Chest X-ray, AP view. Patient: 72 years old, sex F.
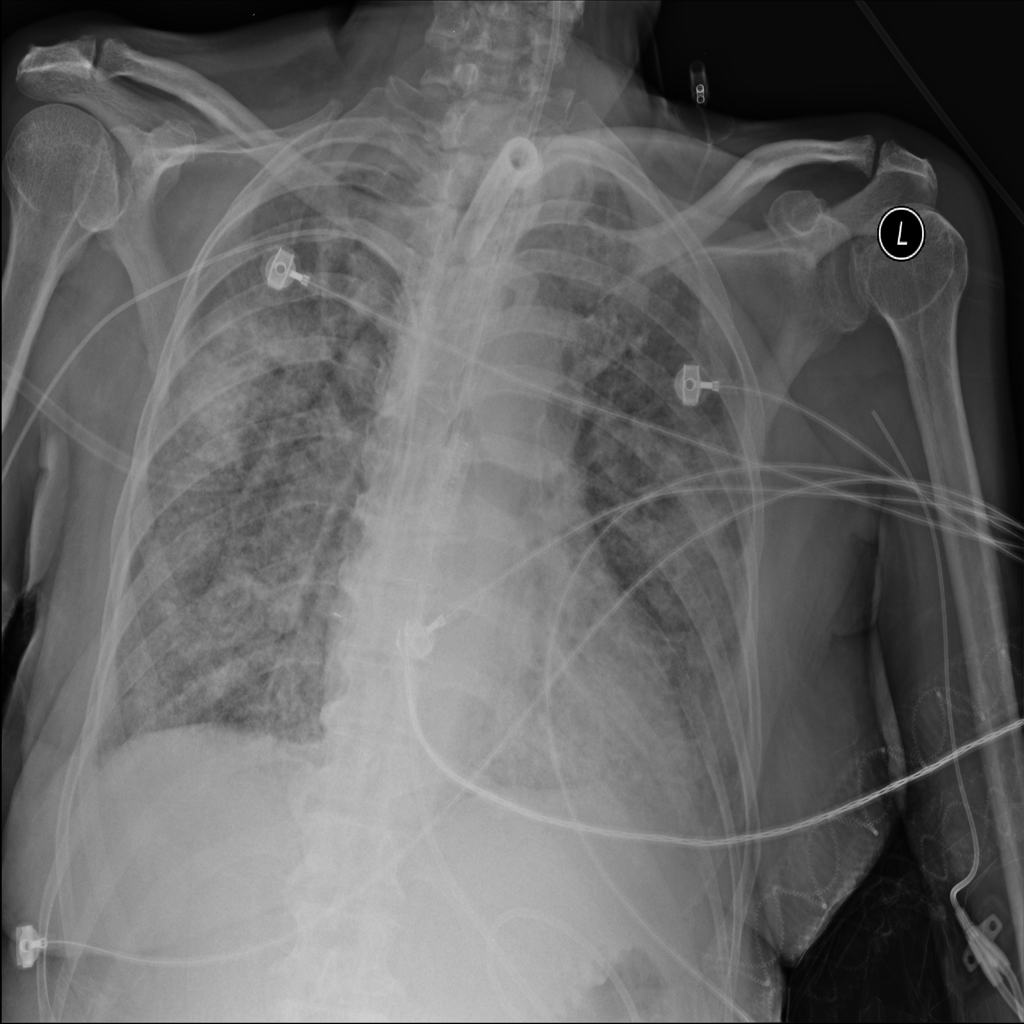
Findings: No Finding